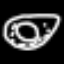
Label: donut